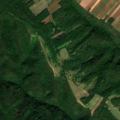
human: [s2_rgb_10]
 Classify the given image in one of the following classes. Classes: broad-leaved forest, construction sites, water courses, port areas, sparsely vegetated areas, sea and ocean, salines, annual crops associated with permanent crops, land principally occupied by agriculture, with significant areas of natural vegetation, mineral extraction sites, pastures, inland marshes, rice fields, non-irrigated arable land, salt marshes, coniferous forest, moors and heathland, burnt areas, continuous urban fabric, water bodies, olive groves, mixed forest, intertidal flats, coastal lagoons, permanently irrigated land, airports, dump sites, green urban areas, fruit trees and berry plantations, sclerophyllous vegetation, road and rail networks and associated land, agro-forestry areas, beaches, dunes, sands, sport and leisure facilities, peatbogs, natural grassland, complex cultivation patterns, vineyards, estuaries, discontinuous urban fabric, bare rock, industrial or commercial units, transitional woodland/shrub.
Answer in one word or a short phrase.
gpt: non-irrigated arable land, complex cultivation patterns, land principally occupied by agriculture, with significant areas of natural vegetation, broad-leaved forest, transitional woodland/shrub